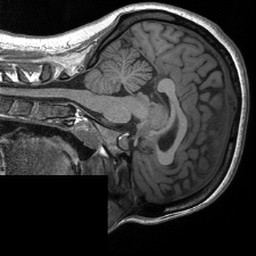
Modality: T1w
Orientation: sagittal
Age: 24
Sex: female